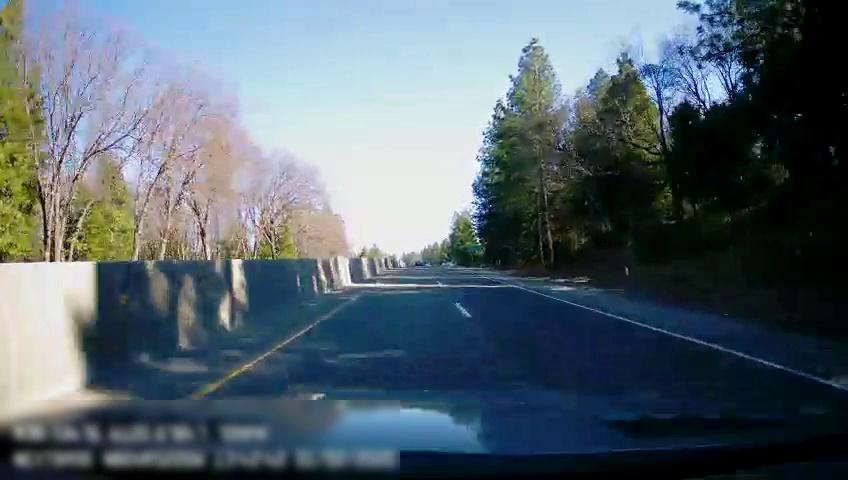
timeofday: Day
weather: Sunny
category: Drivable Space
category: Lanes | Alternate Lane
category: Lanes | Current Lane
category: Lanes | Alternate Lane
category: Traffic | Signs